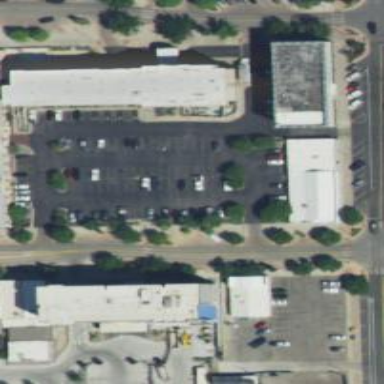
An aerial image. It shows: Parking space.